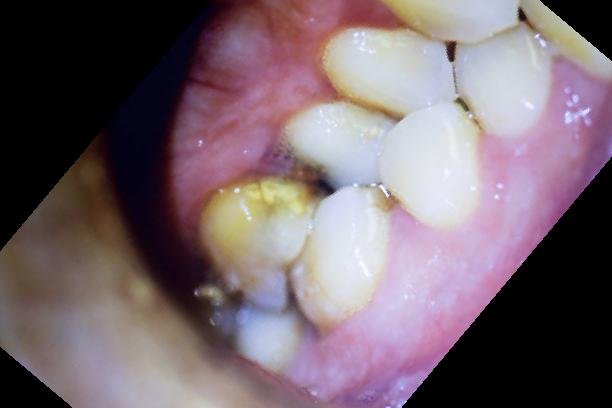
Condition: Calculus